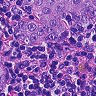
Metastatic tissue present: yes